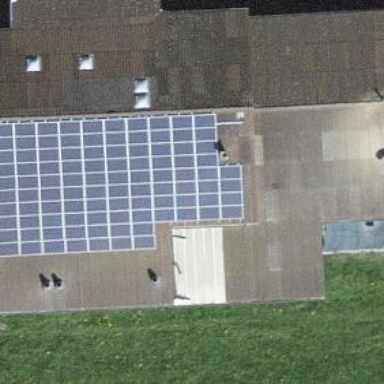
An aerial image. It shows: Solar photovoltaic panel generator.